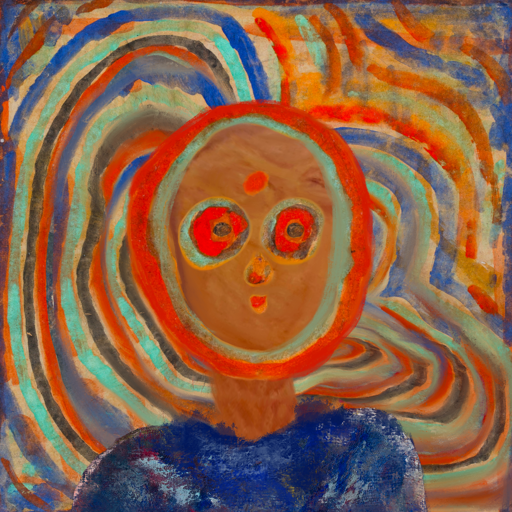
Background: Sisters, Head And Neck Front: Pious_Lady, Face Front: Sisters, Bust: Irani, Hair Front: Sisters, Head Accessory: Blank, Second Necklace: Blank, Necklace: Blank, Baby: Blank